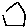
Label: hexagon